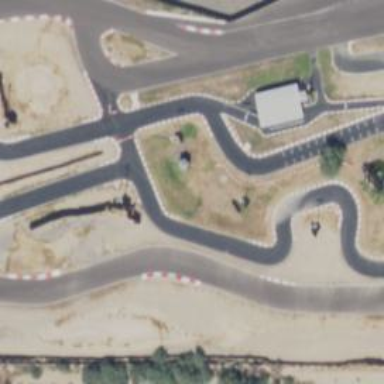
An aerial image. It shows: Raceway for motor sports.